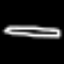
Label: pencil